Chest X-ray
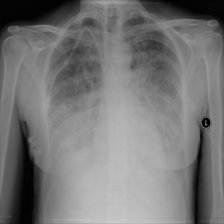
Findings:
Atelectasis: positive
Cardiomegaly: negative
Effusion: positive
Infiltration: negative
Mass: negative
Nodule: negative
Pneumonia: negative
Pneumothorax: negative
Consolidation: negative
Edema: negative
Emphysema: negative
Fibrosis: negative
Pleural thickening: negative
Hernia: negative